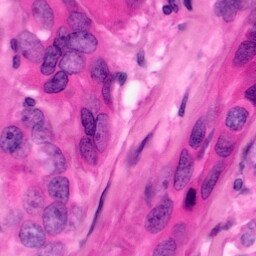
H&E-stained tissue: Pancreatic